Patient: sex F, age 63
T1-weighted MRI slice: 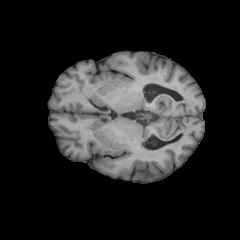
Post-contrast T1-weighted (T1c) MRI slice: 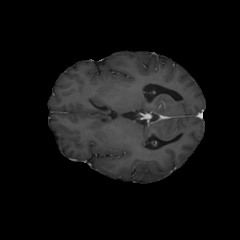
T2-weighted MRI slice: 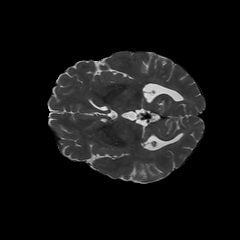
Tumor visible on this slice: no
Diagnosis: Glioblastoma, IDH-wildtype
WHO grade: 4